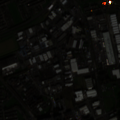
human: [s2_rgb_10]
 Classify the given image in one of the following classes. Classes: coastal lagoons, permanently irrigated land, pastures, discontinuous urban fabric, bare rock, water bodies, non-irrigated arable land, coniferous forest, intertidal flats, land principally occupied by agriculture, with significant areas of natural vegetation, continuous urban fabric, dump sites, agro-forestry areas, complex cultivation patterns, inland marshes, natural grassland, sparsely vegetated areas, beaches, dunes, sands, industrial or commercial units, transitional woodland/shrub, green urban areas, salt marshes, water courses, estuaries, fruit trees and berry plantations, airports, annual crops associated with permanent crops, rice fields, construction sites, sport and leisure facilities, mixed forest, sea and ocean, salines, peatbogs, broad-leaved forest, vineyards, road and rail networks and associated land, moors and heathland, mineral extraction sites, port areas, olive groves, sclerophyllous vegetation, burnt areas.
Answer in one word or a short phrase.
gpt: discontinuous urban fabric, industrial or commercial units, green urban areas